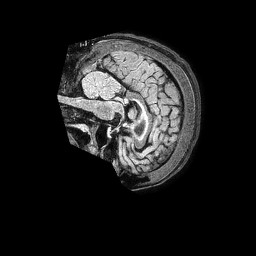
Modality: FLAIR
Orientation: sagittal
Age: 48
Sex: female
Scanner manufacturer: philips
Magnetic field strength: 1.5 T
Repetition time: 4.8 s
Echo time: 0.3 s